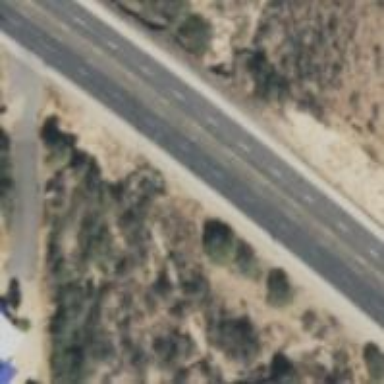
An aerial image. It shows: Abandoned road.